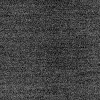
Atmospheric dust classification: dusty